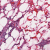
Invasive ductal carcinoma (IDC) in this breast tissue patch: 0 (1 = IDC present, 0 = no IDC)